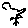
Label: bird